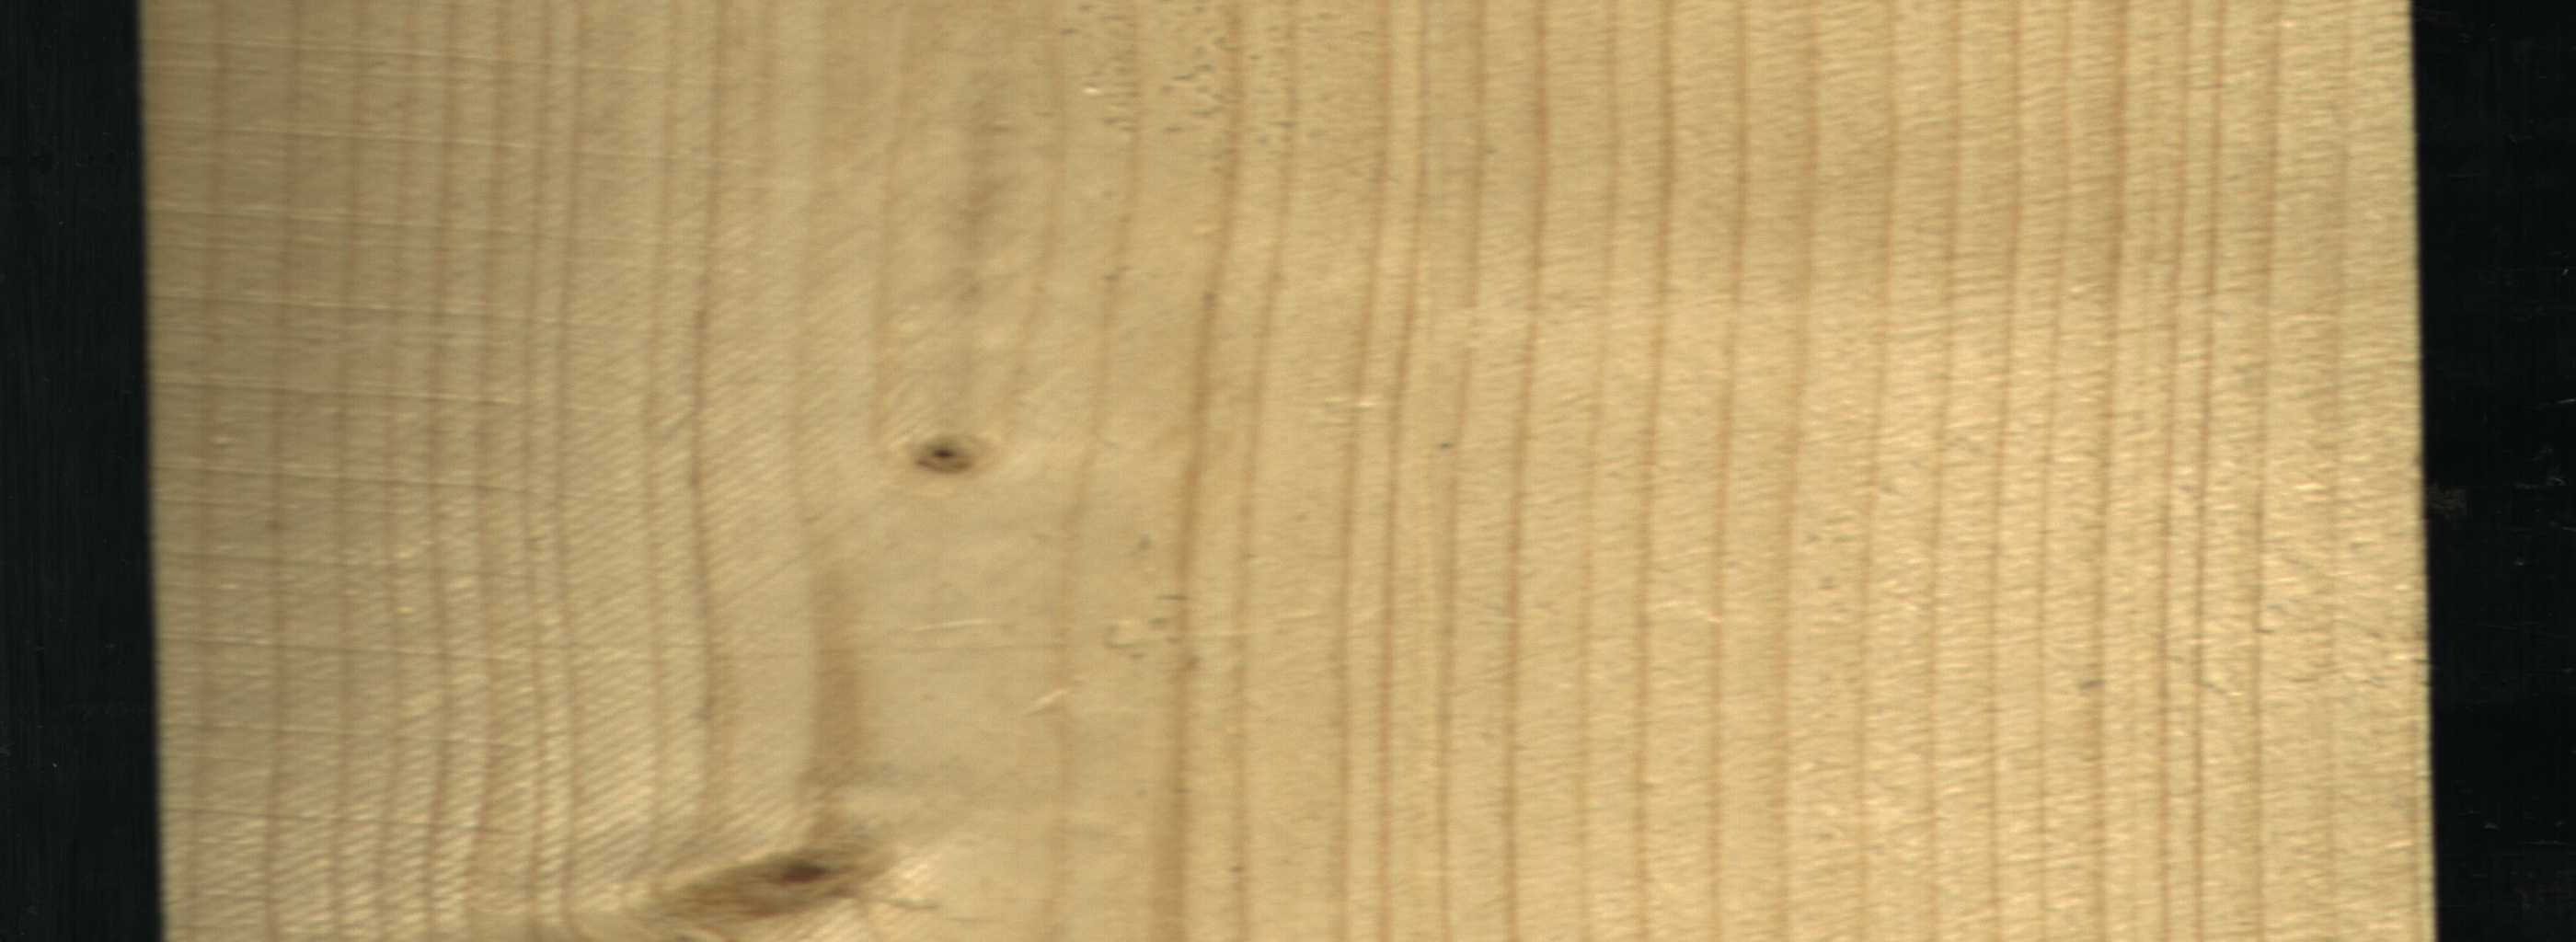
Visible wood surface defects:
Live_Knot
Live_Knot